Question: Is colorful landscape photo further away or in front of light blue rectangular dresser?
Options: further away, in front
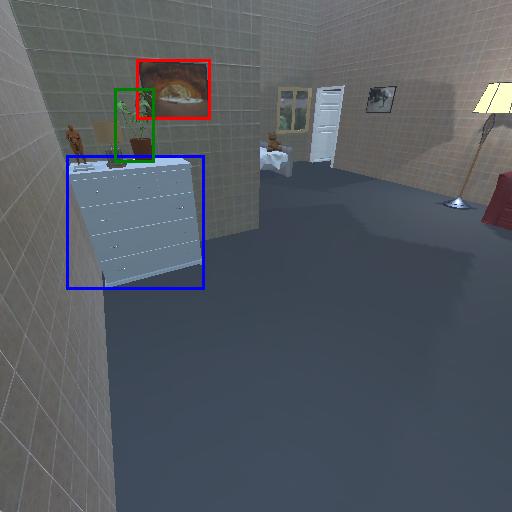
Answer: further away